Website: crate-barrel
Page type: billing-address
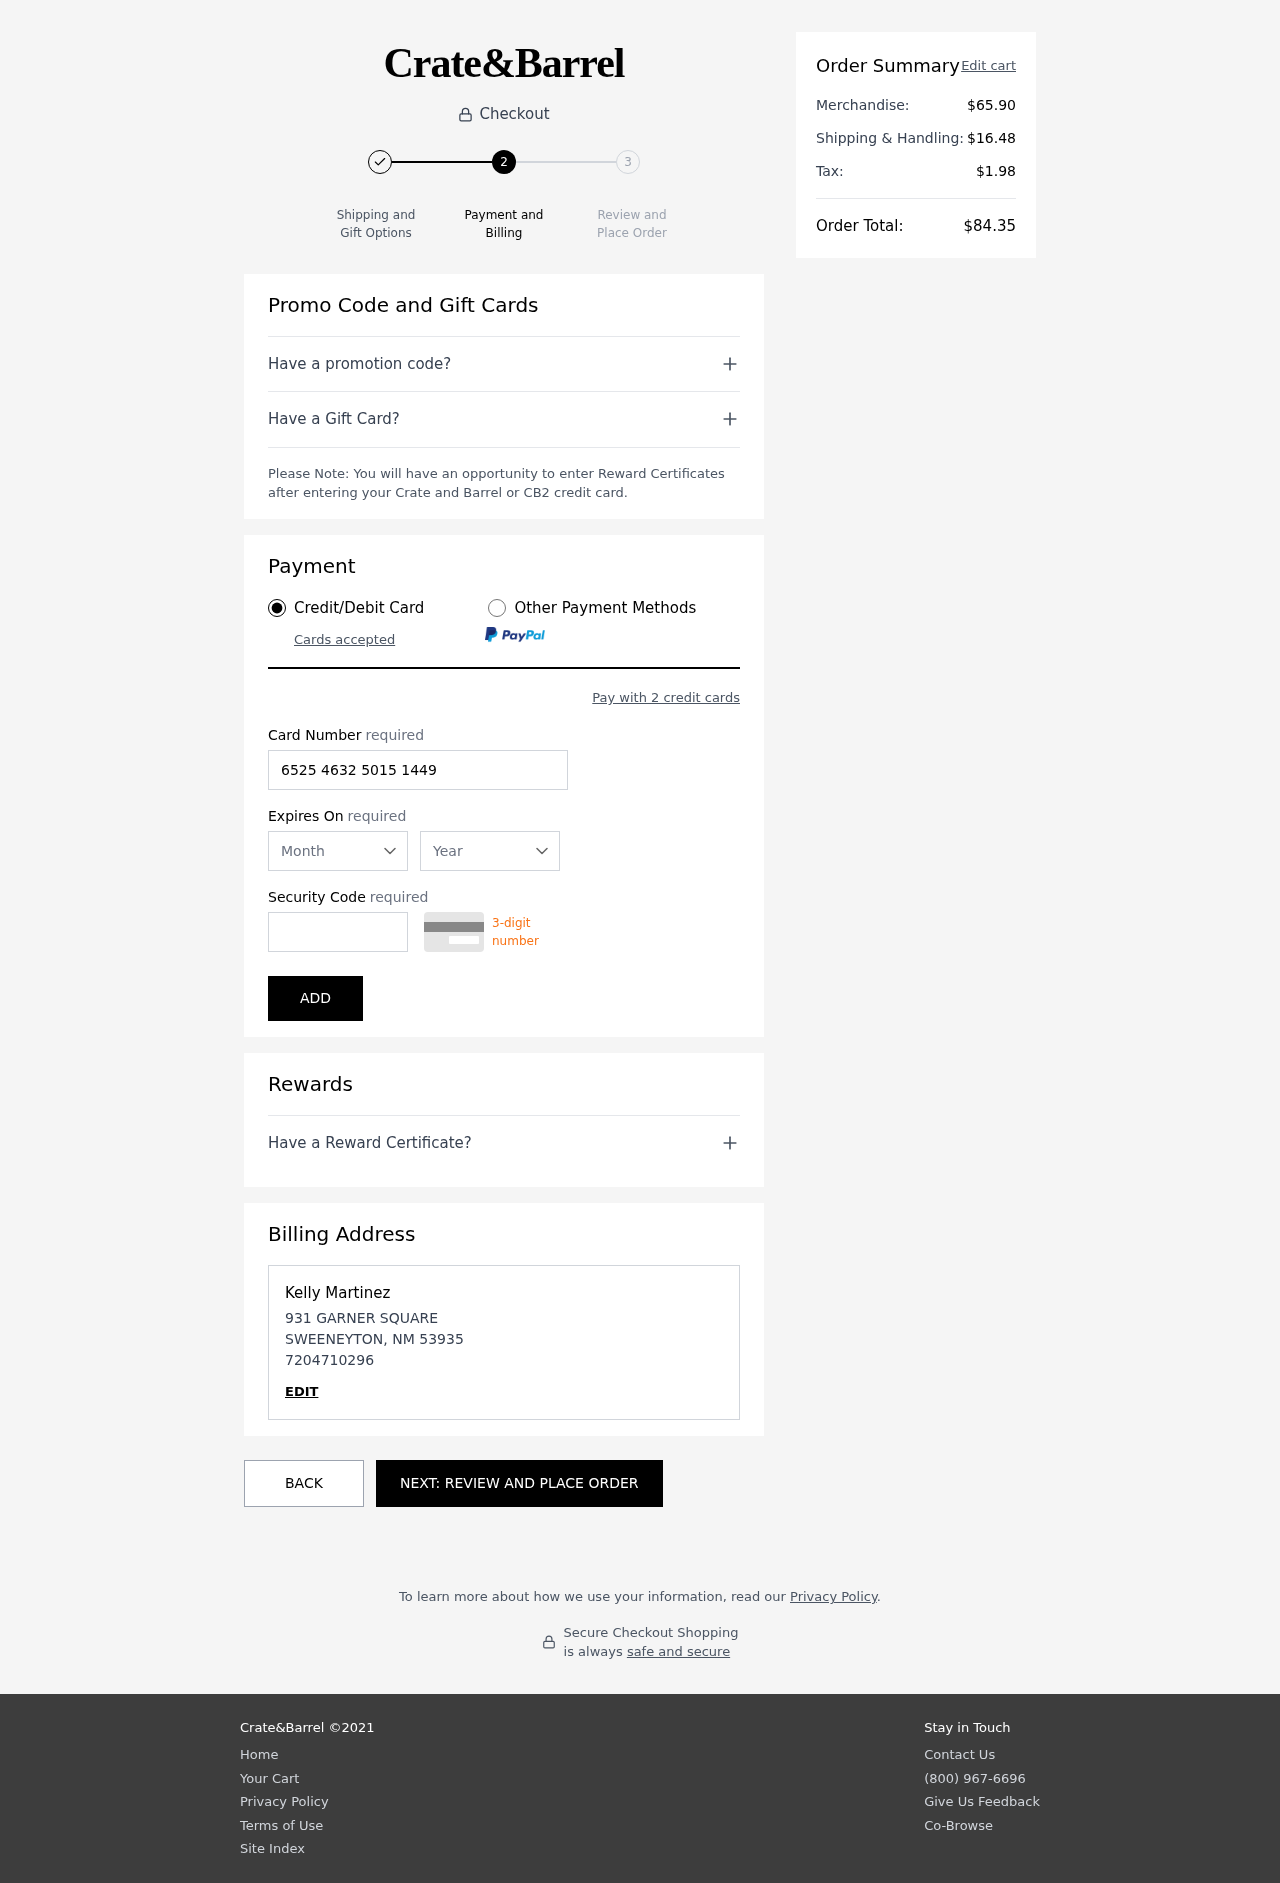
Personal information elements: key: PII_CARD_CVV
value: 495
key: PII_CARD_EXPIRY_MONTH
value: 06
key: PII_CARD_EXPIRY_YEAR
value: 28
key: PII_CARD_NUMBER
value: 6525 4632 5015 1449
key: PII_CITY
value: SWEENEYTON
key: PII_FULLNAME
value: Kelly Martinez
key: PII_PHONE
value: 7204710296
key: PII_POSTCODE
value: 53935
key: PII_STATE_ABBR
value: NM
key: PII_STREET
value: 931 GARNER SQUARE
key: PII_FIRSTNAME
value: Kelly
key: PII_LASTNAME
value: Martinez
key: PII_PHONE_LINE
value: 0296
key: PII_PHONE_SUFFIX
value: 0296
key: PII_POSTCODE_FULL
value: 53935
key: PII_PHONE2
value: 7204710296
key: PII_PHONE3
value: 7204710296
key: PII_FULLNAME2
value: Kelly Martinez
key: PII_FULLNAME3
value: Kelly Martinez
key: PII_FIRSTNAME2
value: Kelly
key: PII_FIRSTNAME3
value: Kelly
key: PII_LASTNAME2
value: Martinez
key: PII_LASTNAME3
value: Martinez
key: PII_FIRSTNAME_DERIVED
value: Kelly
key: PII_LASTNAME_DERIVED
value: Martinez
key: PII_PHONE_NUMERIC
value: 7204710296
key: PII_POSTCODE_NUMERIC
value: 53935
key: PII_PHONE2_NUMERIC
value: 7204710296
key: PII_PHONE3_NUMERIC
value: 7204710296
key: PII_FULLNAME_DERIVED
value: Kelly Martinez
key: PII_NAME_FULL_DERIVED
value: Kelly Martinez
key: PII_PHONE_DIGITS
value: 7204710296
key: PII_PHONE_LAST4
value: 0296
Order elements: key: ORDER_SUBTOTAL
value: $65.90
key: ORDER_SHIPPING_COST
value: $16.48
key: ORDER_TAX
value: $1.98
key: ORDER_TOTAL
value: $84.35